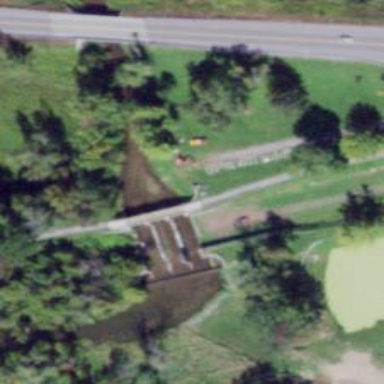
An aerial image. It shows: Derelict canal which includes historic aqueduct.